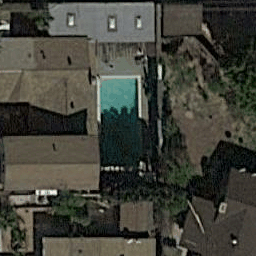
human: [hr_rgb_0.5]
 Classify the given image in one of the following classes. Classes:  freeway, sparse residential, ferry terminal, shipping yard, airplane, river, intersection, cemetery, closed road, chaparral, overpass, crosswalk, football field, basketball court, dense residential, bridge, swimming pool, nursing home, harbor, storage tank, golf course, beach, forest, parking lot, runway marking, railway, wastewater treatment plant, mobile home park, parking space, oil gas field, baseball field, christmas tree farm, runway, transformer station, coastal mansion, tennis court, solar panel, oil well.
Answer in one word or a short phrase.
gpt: swimming pool